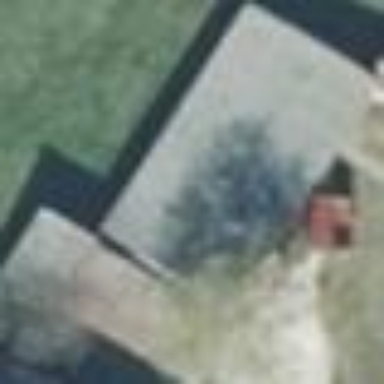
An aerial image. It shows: Shed.